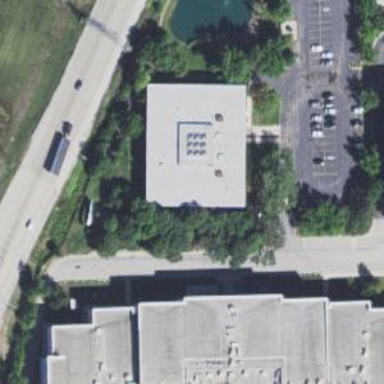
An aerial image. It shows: Office building.